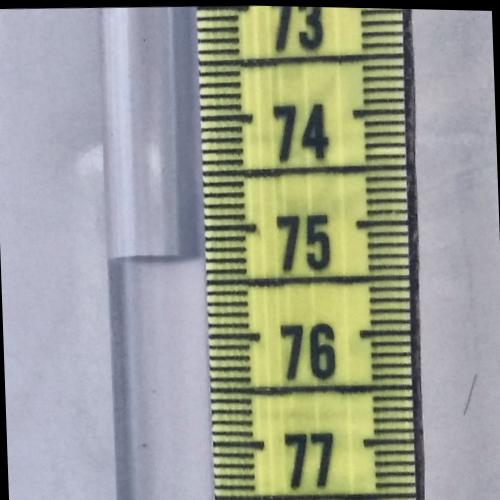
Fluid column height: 75.3 cm